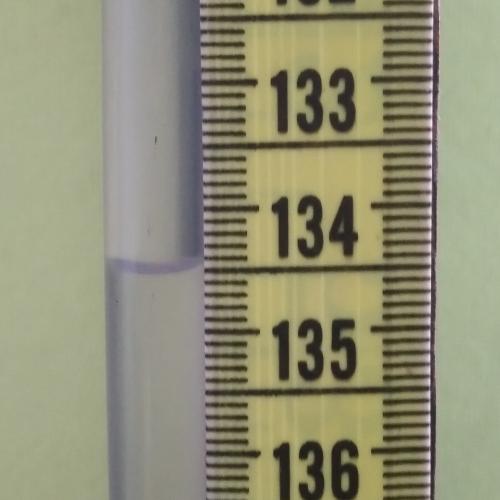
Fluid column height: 134.5 cm